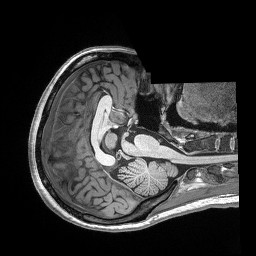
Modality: T1w
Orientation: axial